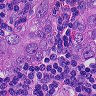
Metastatic tissue present: yes